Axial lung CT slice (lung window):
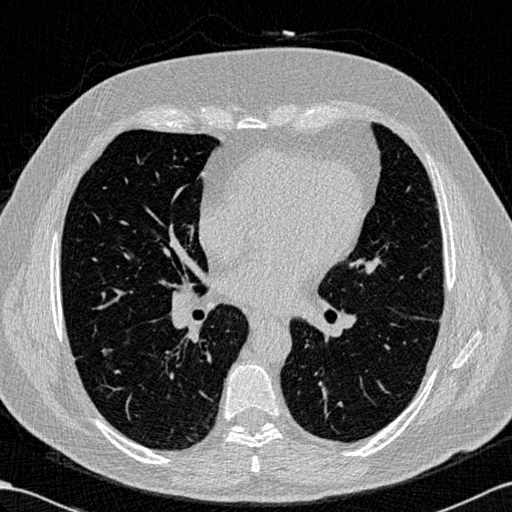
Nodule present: yes
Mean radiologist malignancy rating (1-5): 3